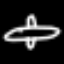
Label: airplane